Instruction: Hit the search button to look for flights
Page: home
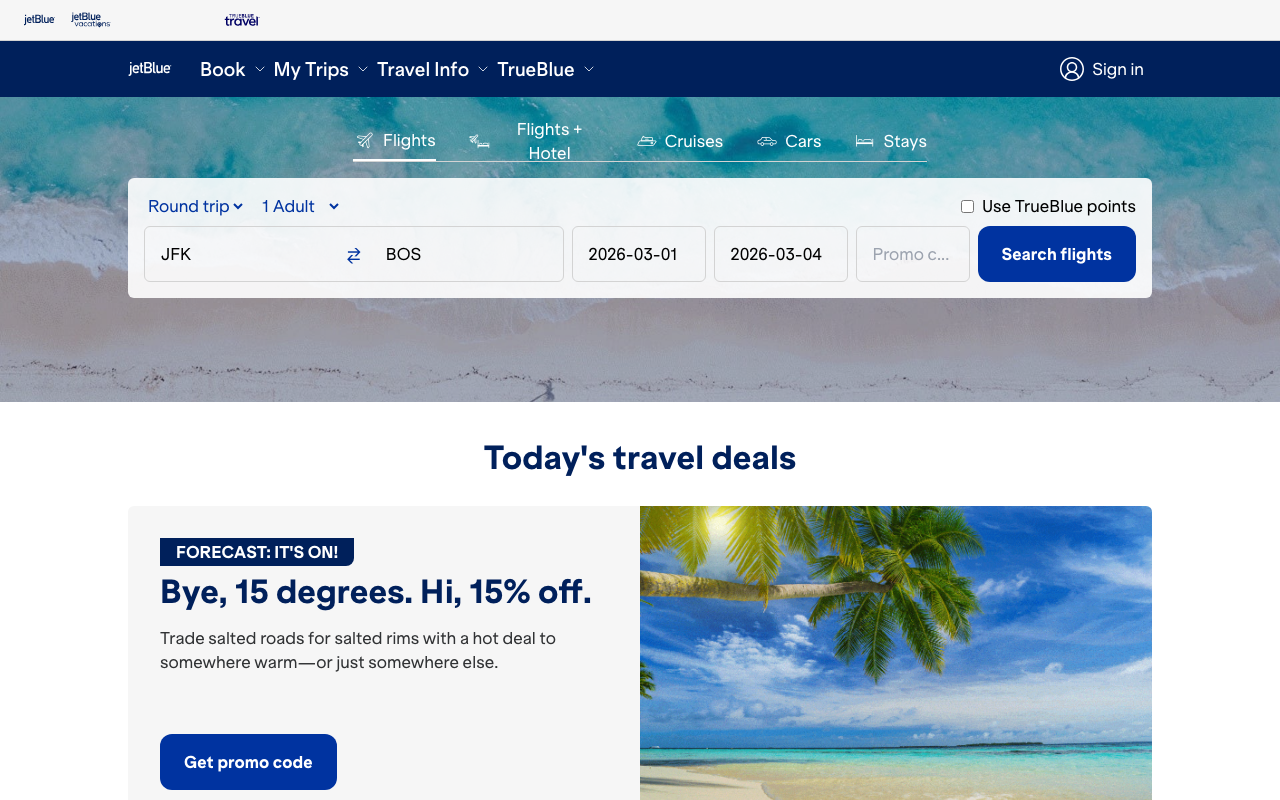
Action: click